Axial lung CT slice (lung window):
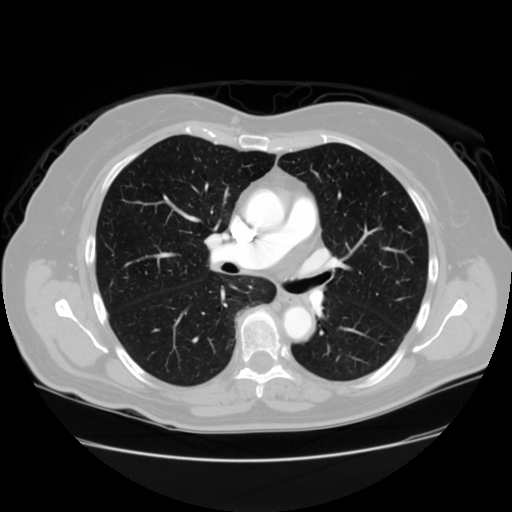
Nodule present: no